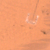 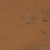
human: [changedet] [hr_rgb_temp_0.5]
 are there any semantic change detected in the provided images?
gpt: There is no change to mention.